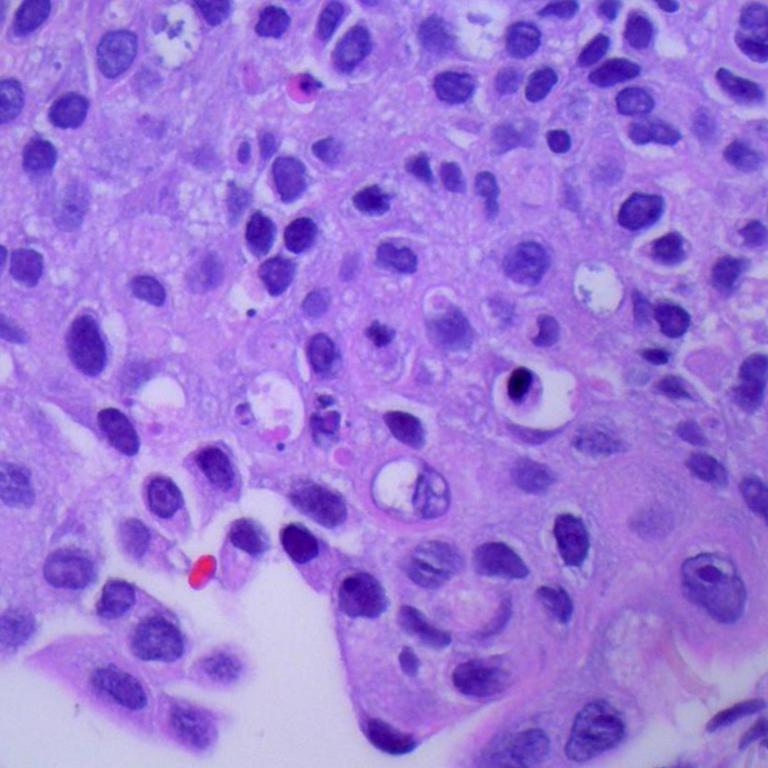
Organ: lung
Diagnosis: squamous carcinomas